Question: I want to draw custom shapes like this-

I want to make this using xml.I cant seem to understand the use of layer-list and items as they are behaving weirdly. How should I draw the shape like this? Don't expect complete code, just give me idea or point me in the right direction.
Thanks
EDIT : this is the code that i ve tried so far
'''
<item>
<shape android:shape="rectangle">
<size
android:width="100dp"
android:height="40dp" />
<solid android:color="#ff0000" />
</shape>
</item>
<item
android:right="-100dp"
android:left="100dp"
android:top="-100dp"
android:bottom="-100dp">
<rotate
android:fromDegrees="45">
<shape android:shape="rectangle">
<solid android:color="#ffffff" />
</shape>
</rotate>
</item>
'''
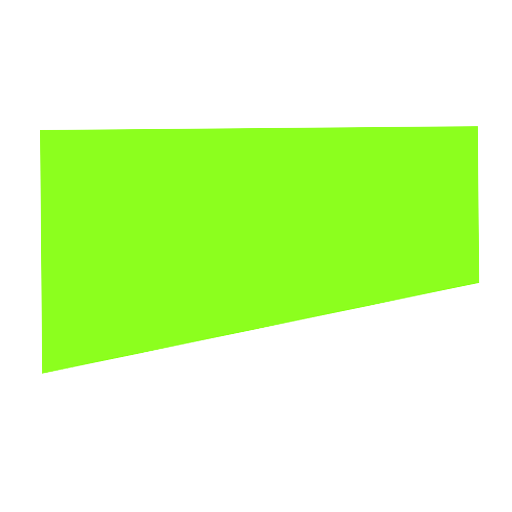
Answer: Here is something close
'''
<?xml version="1.0" encoding="UTF-8"?>
<layer-list xmlns:android="http://schemas.android.com/apk/res/android" >
<!-- Outer green rectangle-->
<item
android:bottom="150dp">
<shape android:shape="rectangle">
<size
android:width="100dp"
android:height="200dp" />
<solid android:color="#ff57fa60" />
</shape>
</item>
<item
android:top="140dp"
android:bottom="100dp">
<shape android:shape="rectangle">
<size
android:width="50dp"/>
<solid android:color="#ffffff" />
</shape>
</item>
<!-- inner white rectangle -->
<item
android:bottom="60dp"
android:right="30dp"
android:left="100dp">
<rotate
android:fromDegrees="75">
<shape android:shape="rectangle">
<size
android:width="100dp"/>
<solid android:color="#ffffff" />
</shape>
</rotate>
</item>
</layer-list>
'''